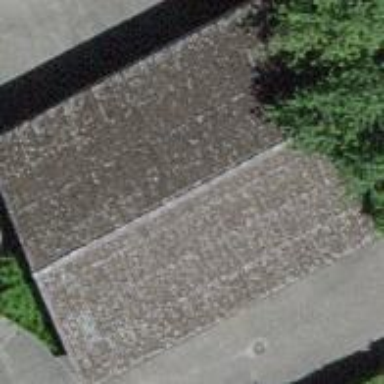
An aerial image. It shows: Garage building.